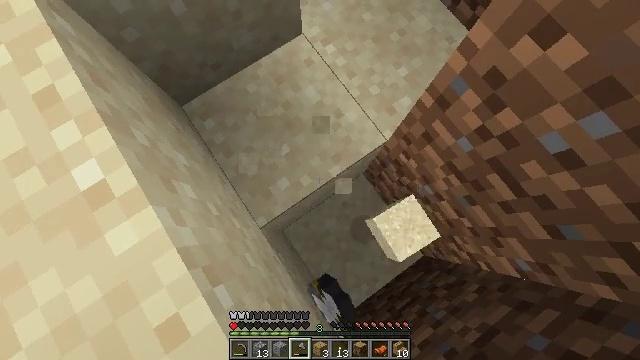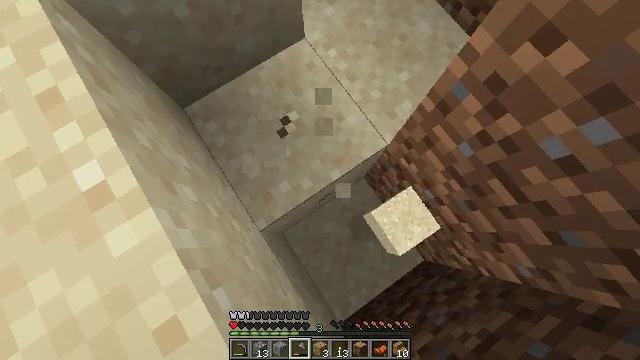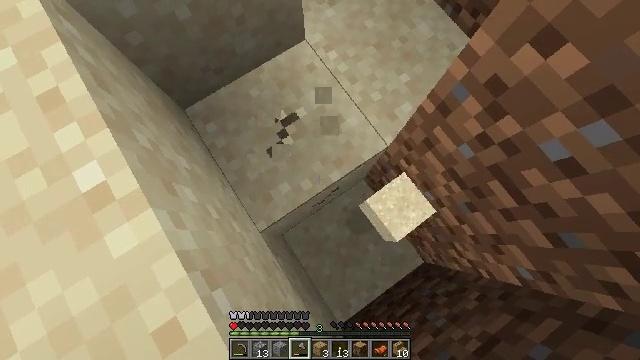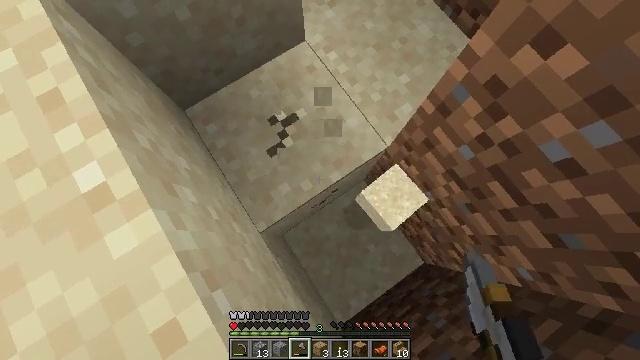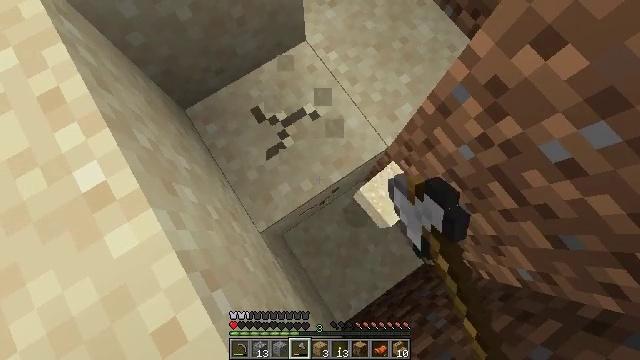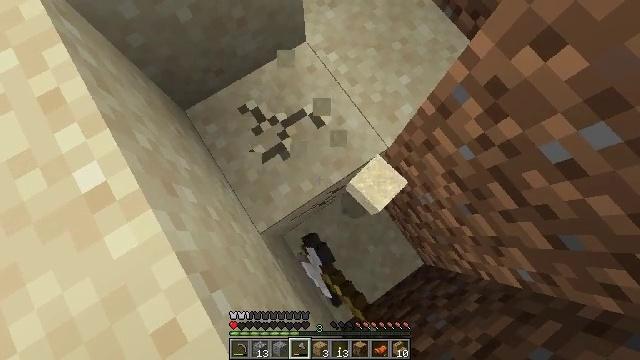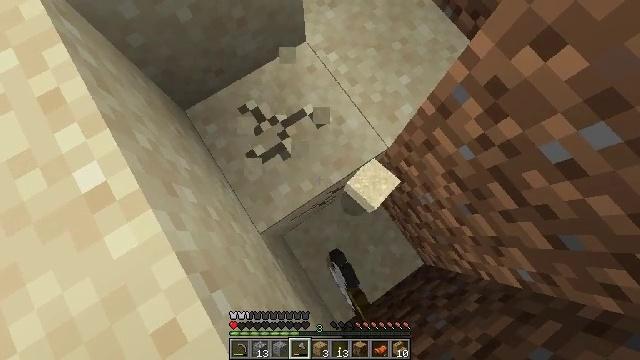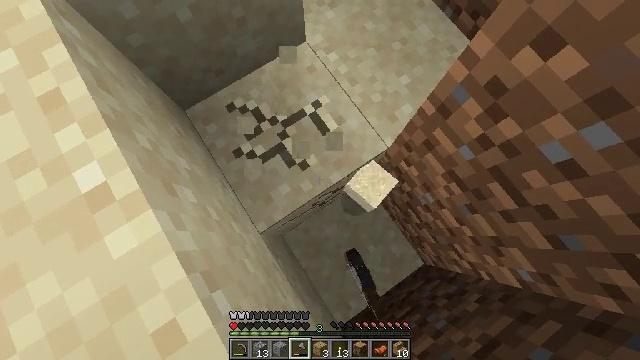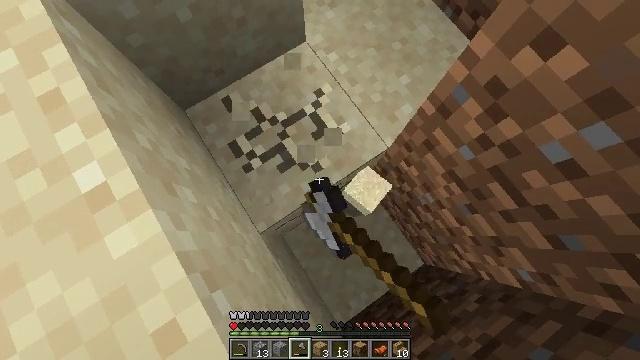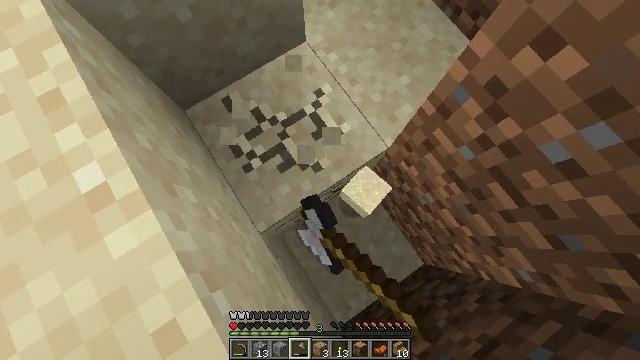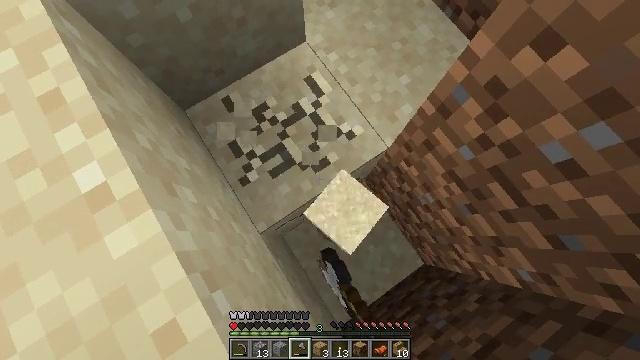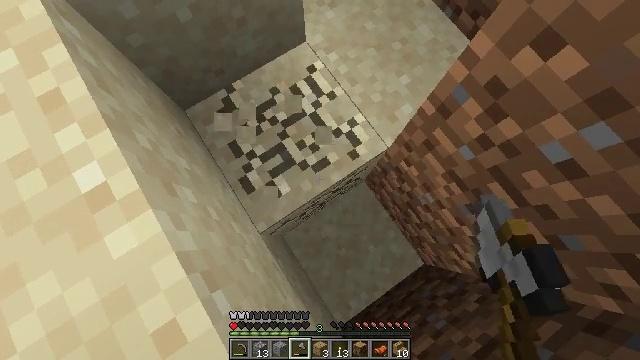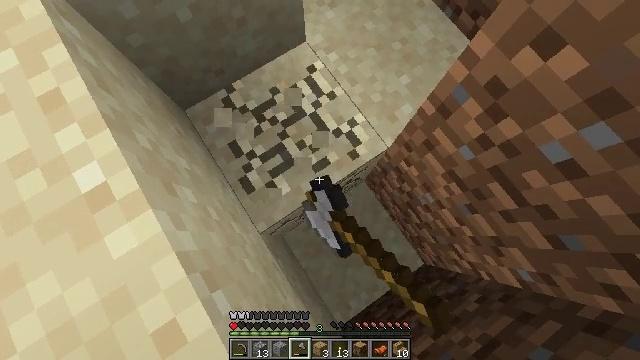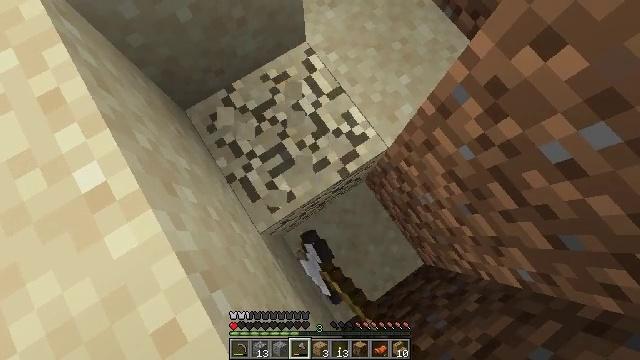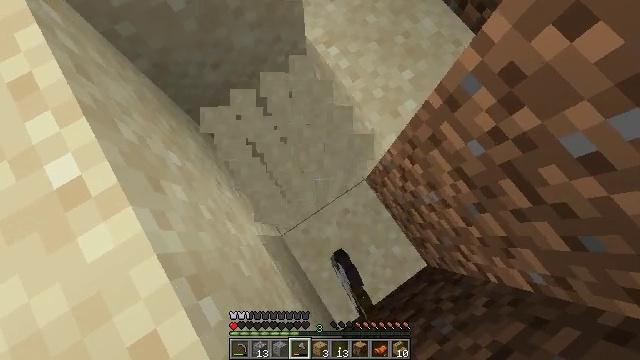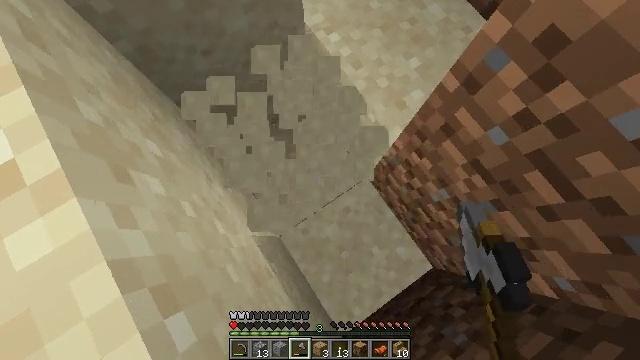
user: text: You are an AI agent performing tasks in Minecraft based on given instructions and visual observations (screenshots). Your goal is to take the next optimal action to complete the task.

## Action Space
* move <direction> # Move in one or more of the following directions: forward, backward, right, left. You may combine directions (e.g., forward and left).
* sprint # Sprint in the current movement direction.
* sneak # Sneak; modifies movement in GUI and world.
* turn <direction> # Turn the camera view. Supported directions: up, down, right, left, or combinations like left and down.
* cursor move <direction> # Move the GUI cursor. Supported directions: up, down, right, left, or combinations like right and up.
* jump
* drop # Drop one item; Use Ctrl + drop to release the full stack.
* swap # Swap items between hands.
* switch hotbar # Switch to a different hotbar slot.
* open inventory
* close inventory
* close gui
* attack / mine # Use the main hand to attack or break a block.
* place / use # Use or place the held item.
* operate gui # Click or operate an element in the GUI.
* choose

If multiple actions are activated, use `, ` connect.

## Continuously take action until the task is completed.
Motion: motion action
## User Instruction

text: Dig up some sand.
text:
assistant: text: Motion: attack / mine
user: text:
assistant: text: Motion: attack / mine
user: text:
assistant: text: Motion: attack / mine
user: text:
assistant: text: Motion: attack / mine
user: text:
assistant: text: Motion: attack / mine
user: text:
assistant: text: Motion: attack / mine
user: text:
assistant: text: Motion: attack / mine
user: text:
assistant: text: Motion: attack / mine
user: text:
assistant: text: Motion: attack / mine
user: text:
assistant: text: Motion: attack / mine
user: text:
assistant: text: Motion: attack / mine
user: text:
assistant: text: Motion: attack / mine
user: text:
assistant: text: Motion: attack / mine
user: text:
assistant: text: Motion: attack / mine
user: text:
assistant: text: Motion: attack / mine
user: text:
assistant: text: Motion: attack / mine
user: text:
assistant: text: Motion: attack / mine
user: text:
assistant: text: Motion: turn up, attack / mine
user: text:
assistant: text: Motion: move forward, turn up, attack / mine
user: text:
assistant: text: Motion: move forward, turn right and up, attack / mine
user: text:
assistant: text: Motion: move forward, turn right and up, attack / mine
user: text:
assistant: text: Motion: move forward, turn right and up, attack / mine
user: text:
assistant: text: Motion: turn right and up, attack / mine
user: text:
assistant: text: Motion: attack / mine
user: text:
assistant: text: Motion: attack / mine
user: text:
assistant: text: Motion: turn right, attack / mine
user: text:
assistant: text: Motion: turn right, attack / mine
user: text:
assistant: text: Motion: turn right, attack / mine
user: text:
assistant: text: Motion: turn right, attack / mine
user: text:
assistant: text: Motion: turn right, attack / mine